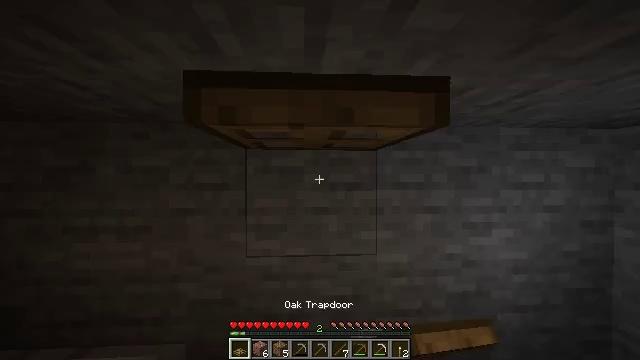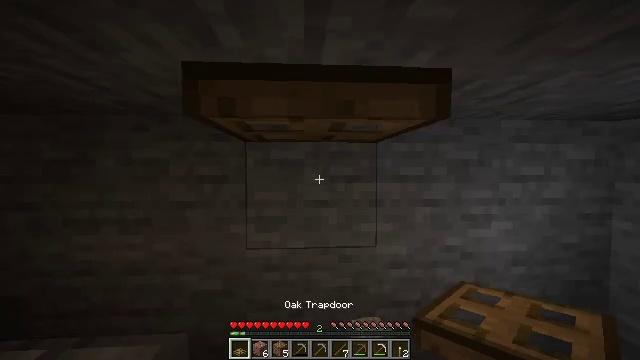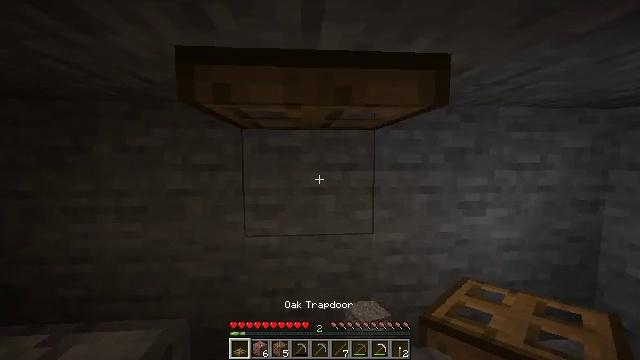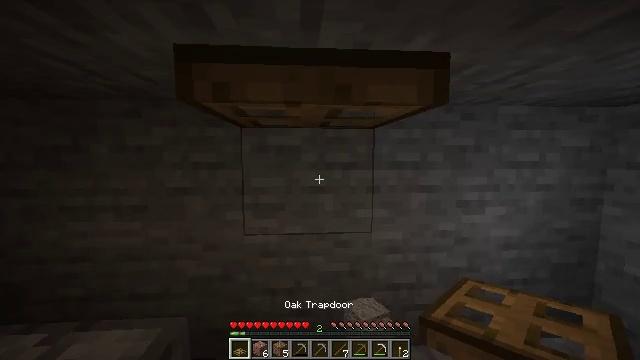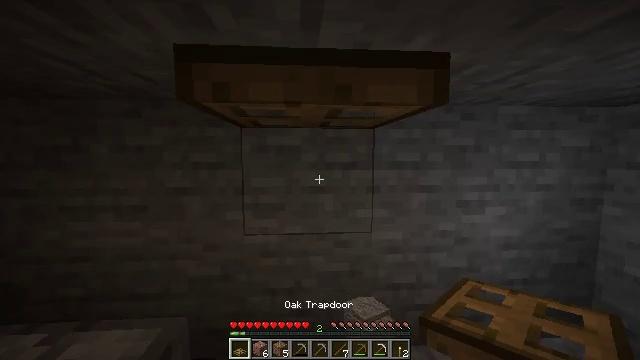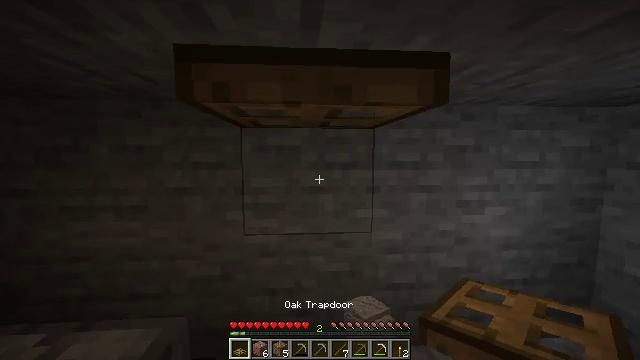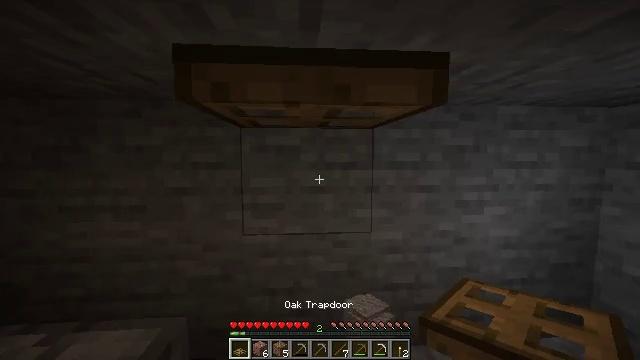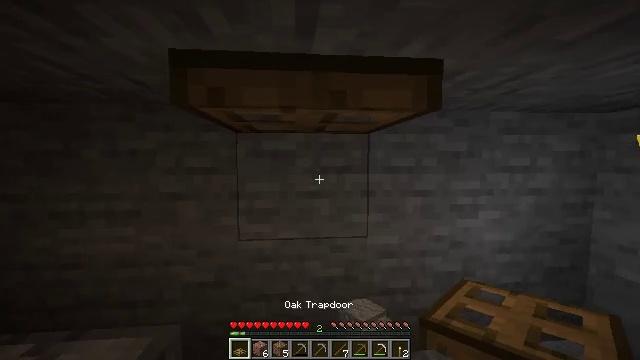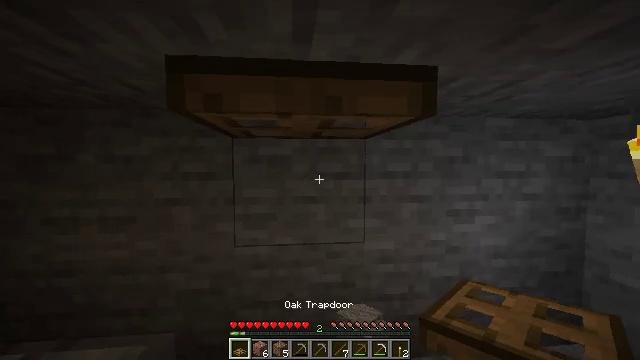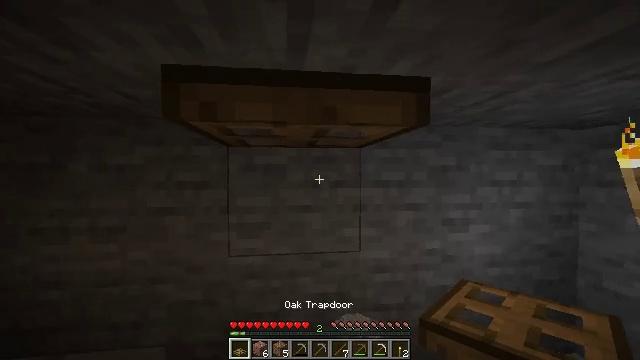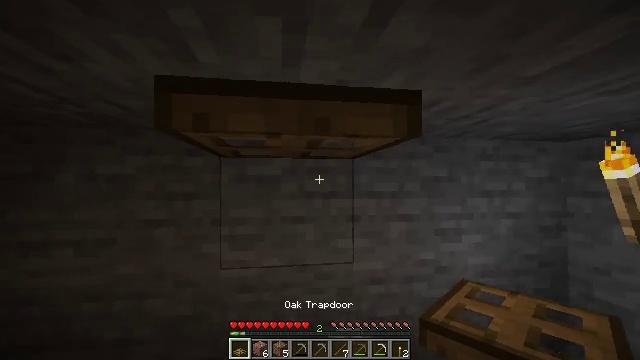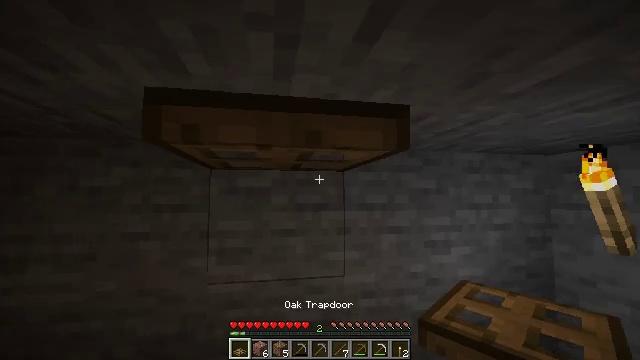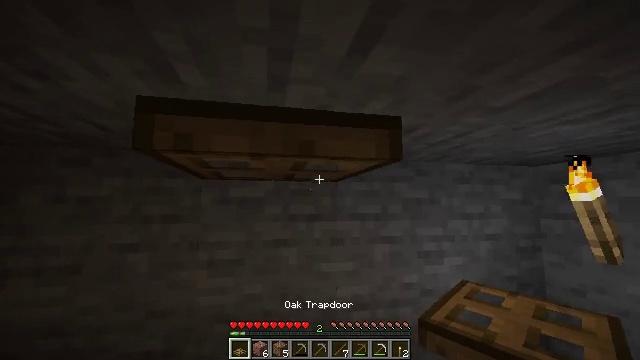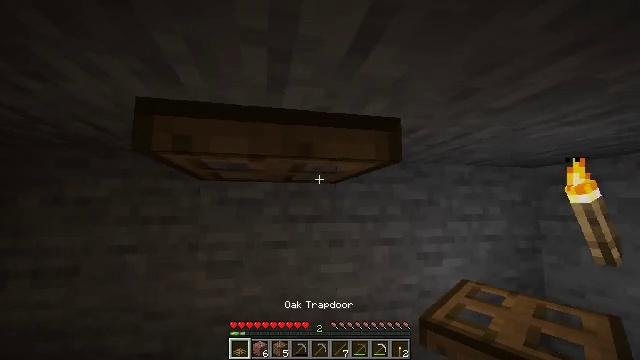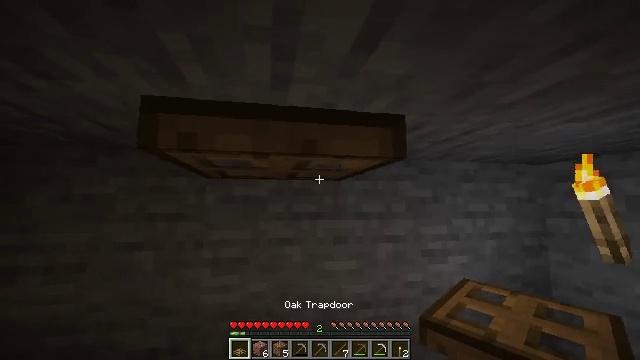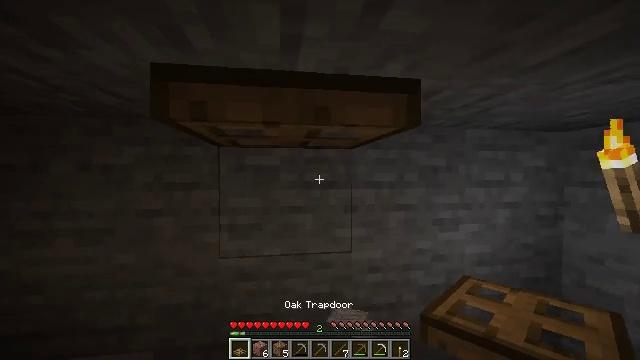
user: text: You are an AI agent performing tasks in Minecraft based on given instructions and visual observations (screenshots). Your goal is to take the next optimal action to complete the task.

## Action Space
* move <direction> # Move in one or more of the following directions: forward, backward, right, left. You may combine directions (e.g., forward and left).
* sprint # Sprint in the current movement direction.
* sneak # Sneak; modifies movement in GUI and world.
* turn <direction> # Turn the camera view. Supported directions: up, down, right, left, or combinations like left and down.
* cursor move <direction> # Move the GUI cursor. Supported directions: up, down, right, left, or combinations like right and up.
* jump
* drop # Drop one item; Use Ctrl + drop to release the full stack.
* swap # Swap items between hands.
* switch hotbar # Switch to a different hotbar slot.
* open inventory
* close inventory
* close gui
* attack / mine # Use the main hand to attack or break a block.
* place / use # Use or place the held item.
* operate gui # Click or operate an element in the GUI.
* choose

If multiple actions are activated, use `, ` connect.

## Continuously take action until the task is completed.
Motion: motion action
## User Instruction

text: Remove the oak trapdoor from its place.
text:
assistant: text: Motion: turn down
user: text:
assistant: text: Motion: turn down
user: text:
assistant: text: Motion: no_op
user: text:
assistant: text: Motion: no_op
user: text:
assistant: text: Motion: no_op
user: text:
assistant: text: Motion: no_op
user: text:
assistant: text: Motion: turn up
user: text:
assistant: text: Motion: turn up
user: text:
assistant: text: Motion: turn right and up
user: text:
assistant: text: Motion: turn right and up
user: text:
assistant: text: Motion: turn right and up
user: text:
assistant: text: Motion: turn right and up
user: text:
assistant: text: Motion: no_op
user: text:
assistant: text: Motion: no_op
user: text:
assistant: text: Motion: turn left and down
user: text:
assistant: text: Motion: turn left and down
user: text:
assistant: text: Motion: turn left and down
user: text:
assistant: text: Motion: turn left and down
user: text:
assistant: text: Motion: no_op
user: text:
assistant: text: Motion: no_op
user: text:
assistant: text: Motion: no_op
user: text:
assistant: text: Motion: no_op
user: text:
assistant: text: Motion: no_op
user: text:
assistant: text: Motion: no_op
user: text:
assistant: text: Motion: no_op
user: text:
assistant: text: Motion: no_op
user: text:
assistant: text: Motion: turn right and up
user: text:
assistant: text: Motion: turn right and up
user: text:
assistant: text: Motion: turn up
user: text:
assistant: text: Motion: turn up